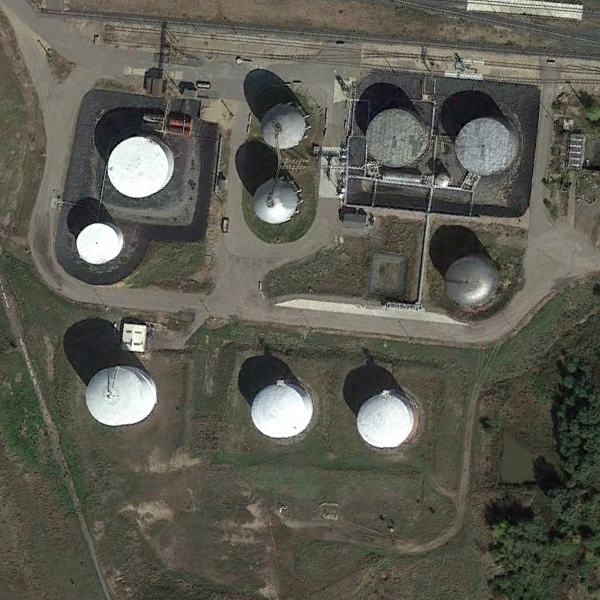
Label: StorageTanks